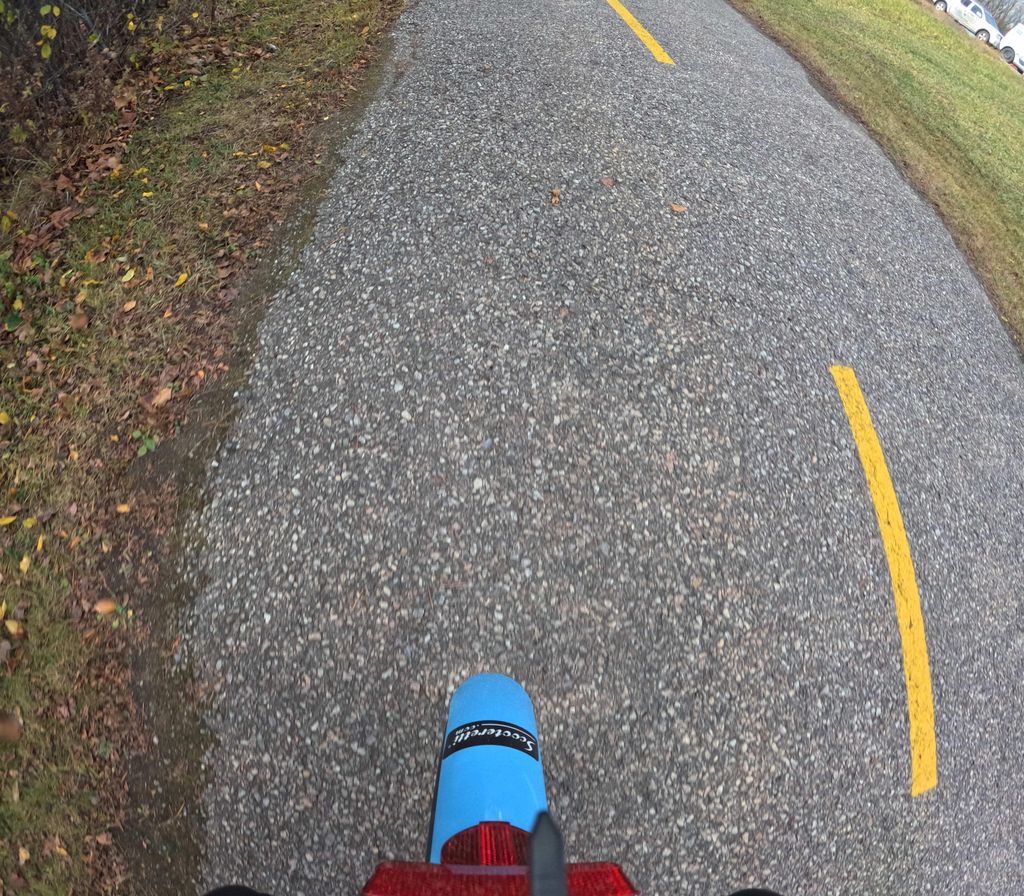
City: ottawa-gatineau